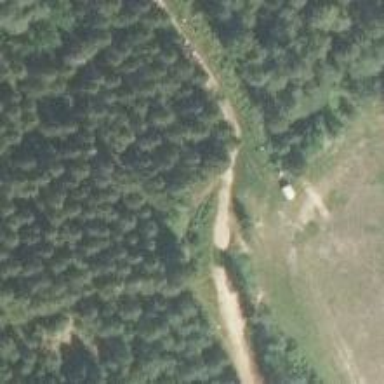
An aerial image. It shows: Footway intended for nordic skiing.